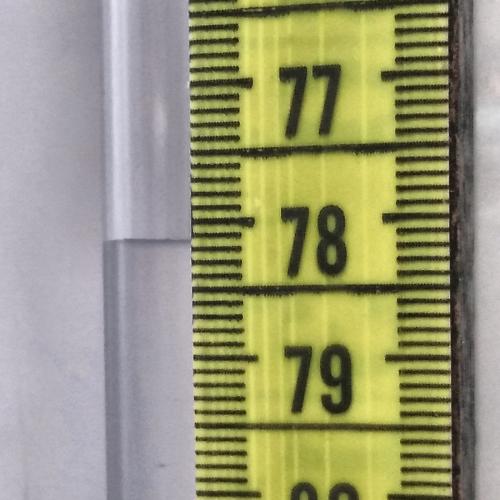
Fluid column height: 78.1 cm